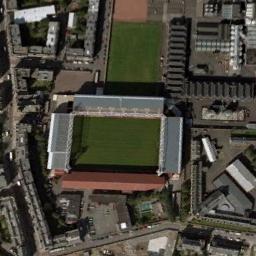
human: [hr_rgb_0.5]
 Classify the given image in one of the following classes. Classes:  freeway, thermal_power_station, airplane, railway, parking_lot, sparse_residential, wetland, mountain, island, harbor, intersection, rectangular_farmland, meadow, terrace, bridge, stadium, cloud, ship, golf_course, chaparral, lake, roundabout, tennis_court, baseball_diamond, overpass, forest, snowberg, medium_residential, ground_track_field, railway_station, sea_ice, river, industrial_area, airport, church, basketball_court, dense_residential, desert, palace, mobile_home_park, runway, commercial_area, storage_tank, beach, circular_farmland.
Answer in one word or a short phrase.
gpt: stadium